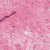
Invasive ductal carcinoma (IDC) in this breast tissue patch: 0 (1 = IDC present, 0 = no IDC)